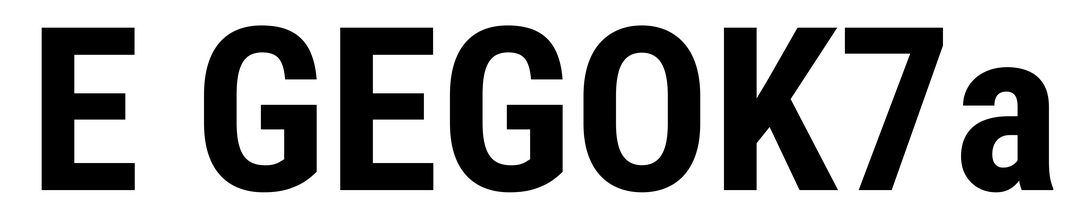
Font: Roboto_Condensed_Bold